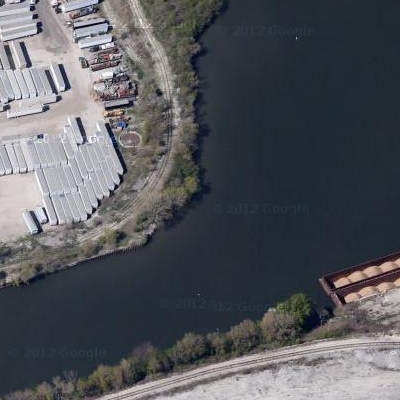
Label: RiverLake